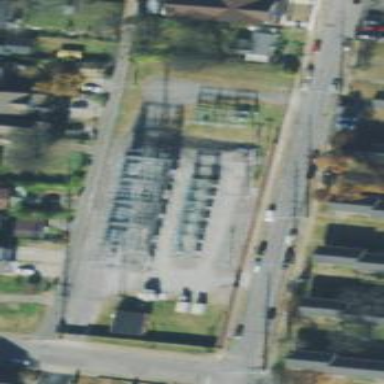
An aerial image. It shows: Outdoor distribution power substation.